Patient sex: M
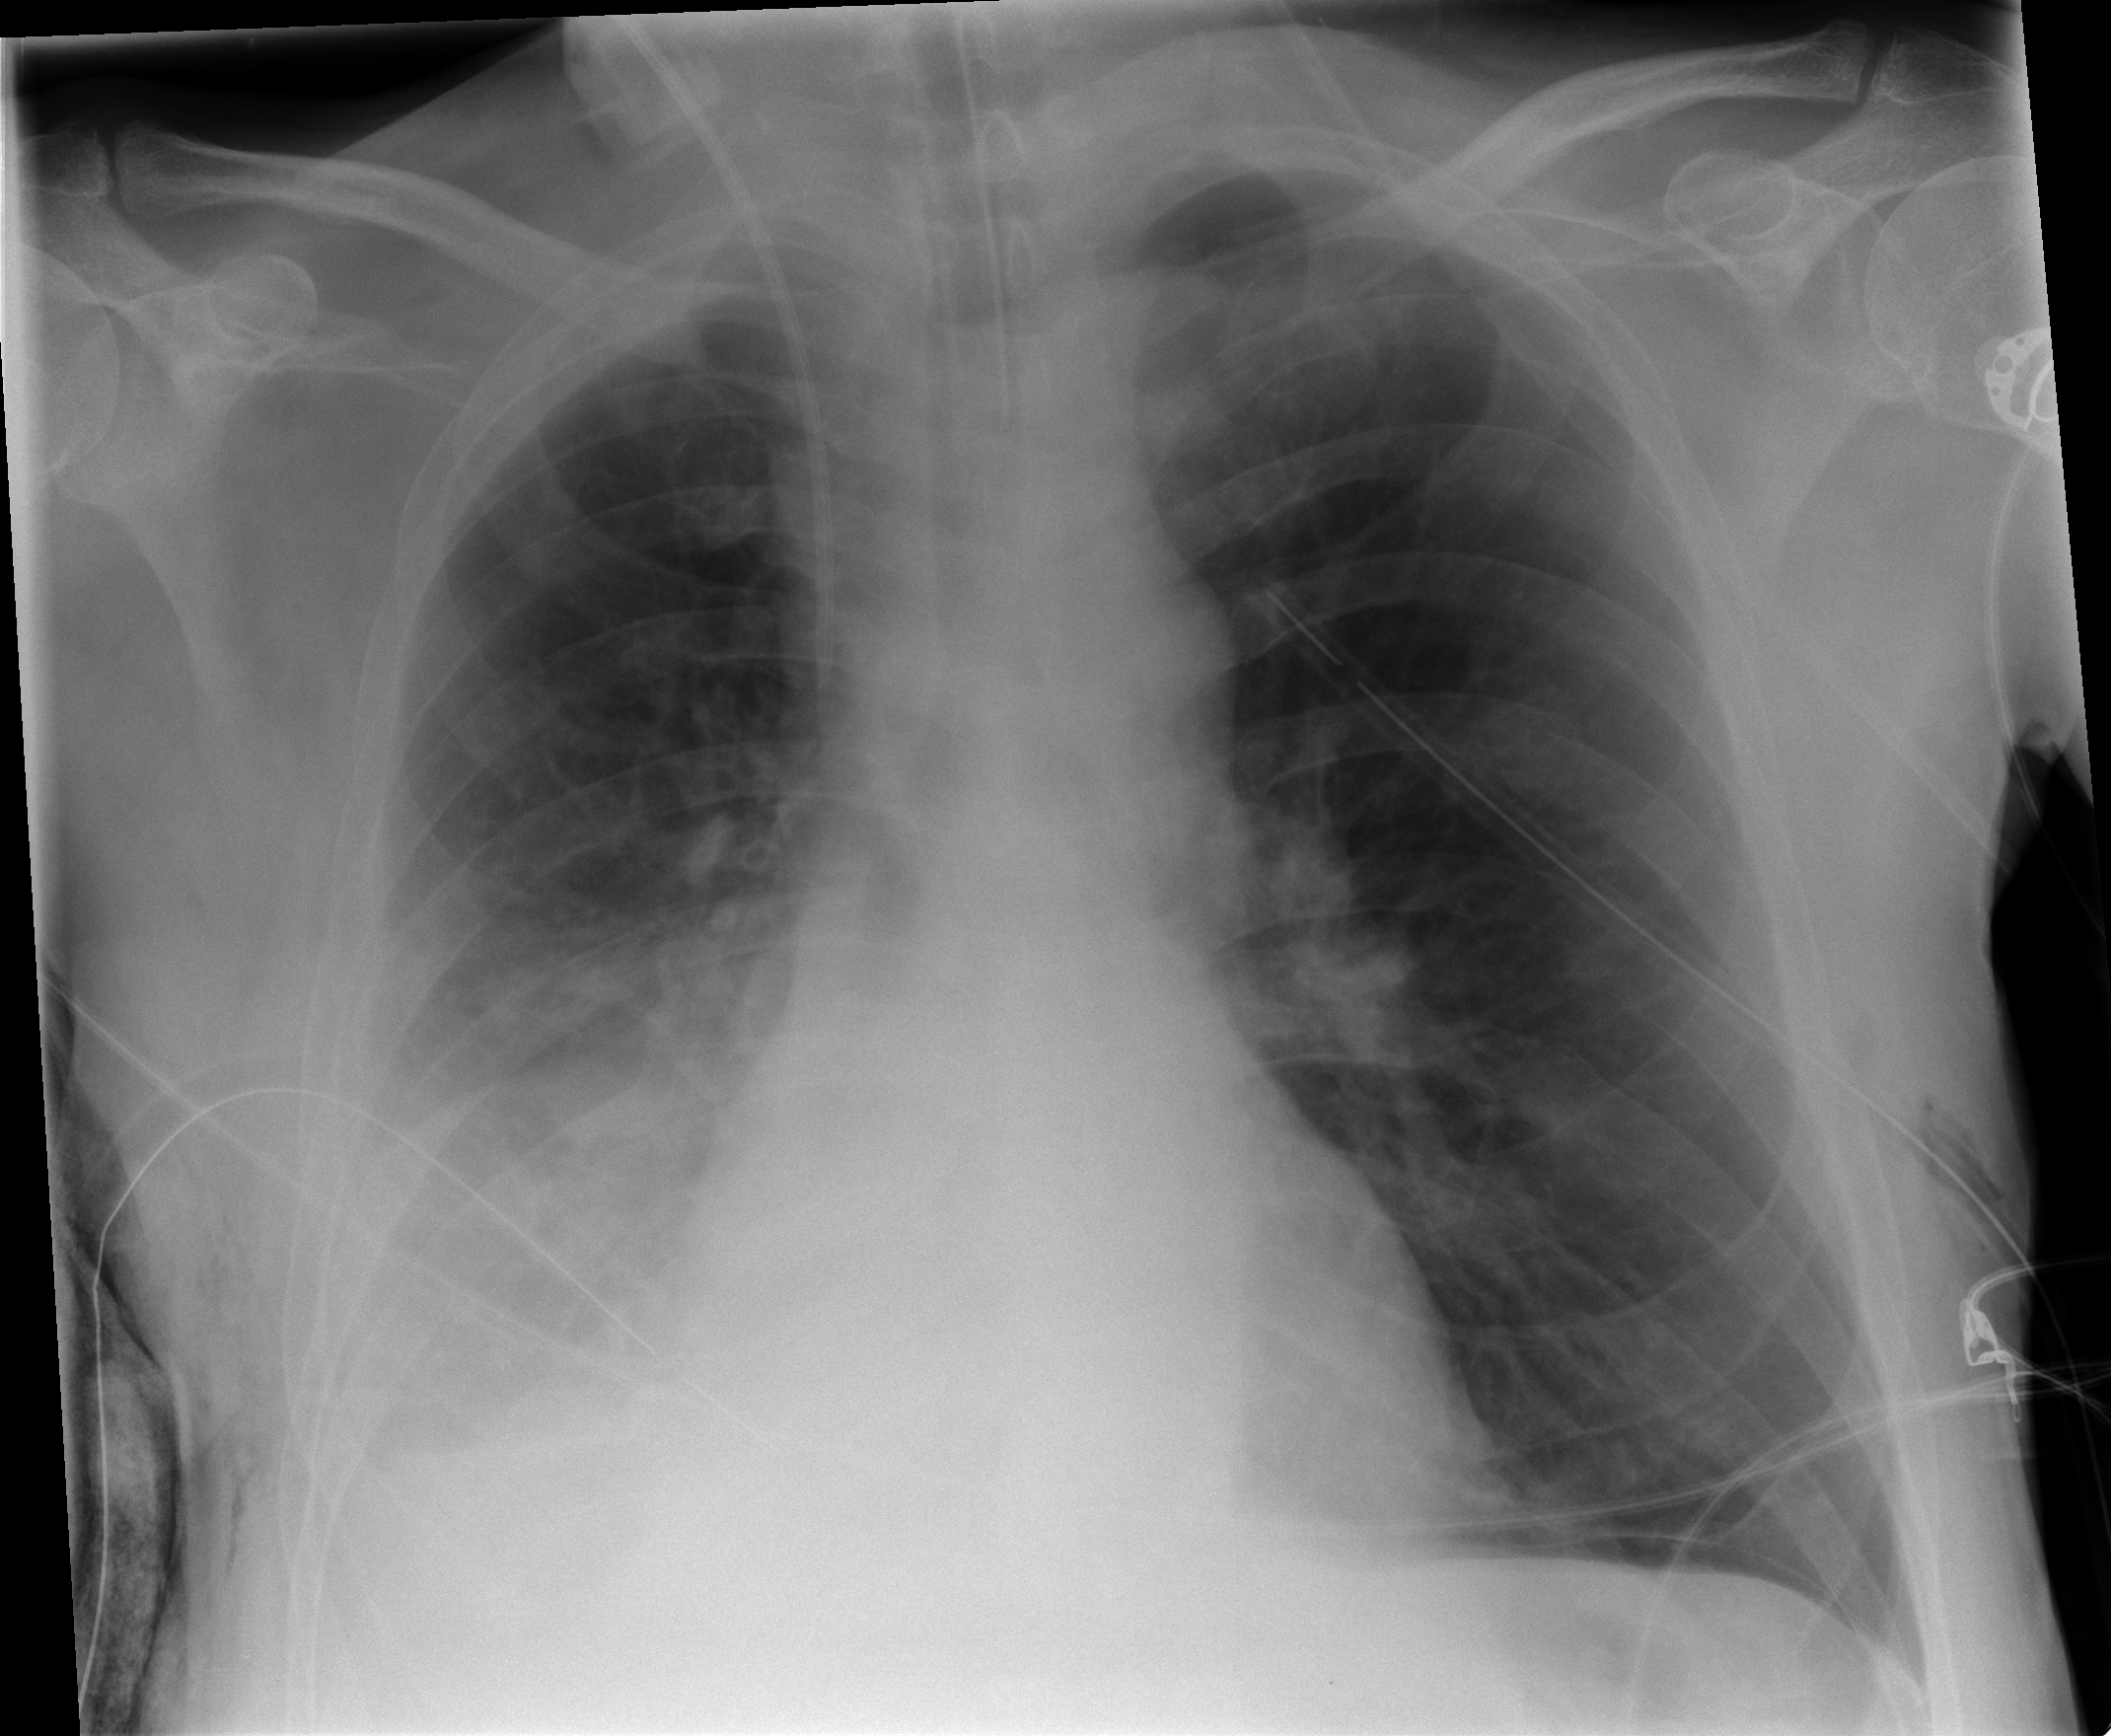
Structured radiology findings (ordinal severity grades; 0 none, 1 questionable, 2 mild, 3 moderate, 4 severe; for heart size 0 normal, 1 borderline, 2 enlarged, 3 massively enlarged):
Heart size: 0
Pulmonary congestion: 0
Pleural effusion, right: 1
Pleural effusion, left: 0
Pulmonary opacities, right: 1
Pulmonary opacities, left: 0
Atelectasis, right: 2
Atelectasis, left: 0